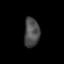
Tissue: prostate
Cell type: Fibroblasts
Senescence score: 0.7692
Nuclear area (px): 439
Mean DAPI intensity: 76.754